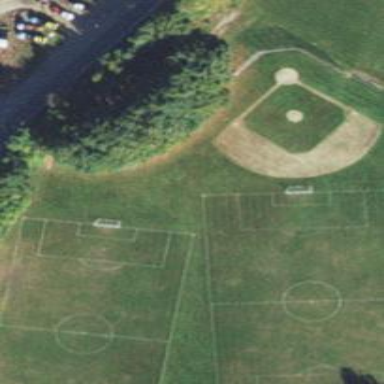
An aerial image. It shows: Soccer pitch for leisure land activities.